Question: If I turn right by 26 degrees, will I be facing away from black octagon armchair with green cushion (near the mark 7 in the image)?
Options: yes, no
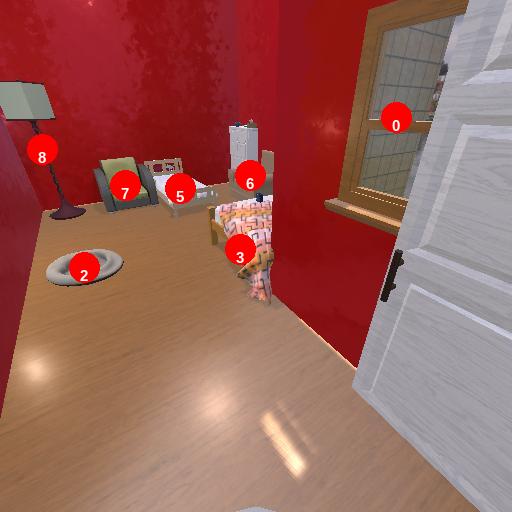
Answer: yes